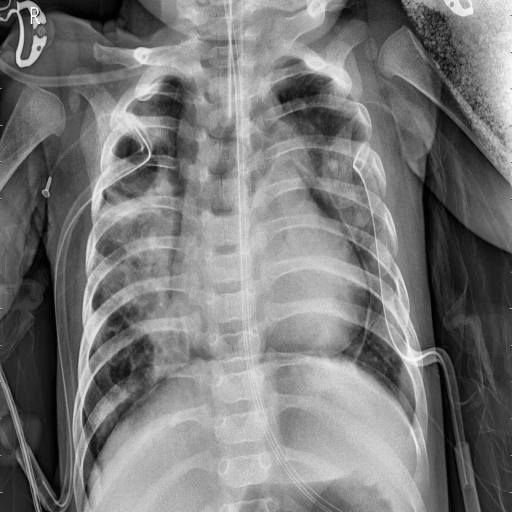
Finding: PNEUMONIA